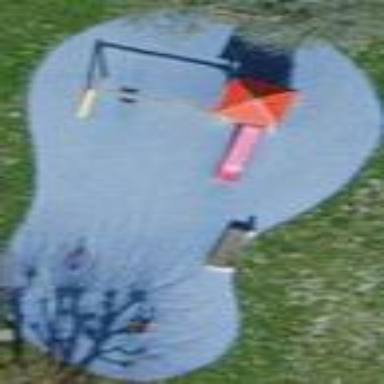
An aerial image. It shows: Playground area for leisure activities on the land.